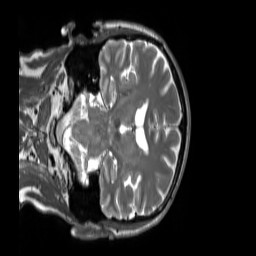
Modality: T2w
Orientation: coronal
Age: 63
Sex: male
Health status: ill
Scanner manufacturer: siemens
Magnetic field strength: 3 T
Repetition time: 2.8 s
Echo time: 0.326 s